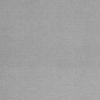
Label: dusty